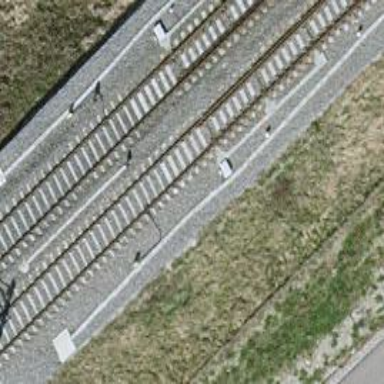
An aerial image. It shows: Railway signal.